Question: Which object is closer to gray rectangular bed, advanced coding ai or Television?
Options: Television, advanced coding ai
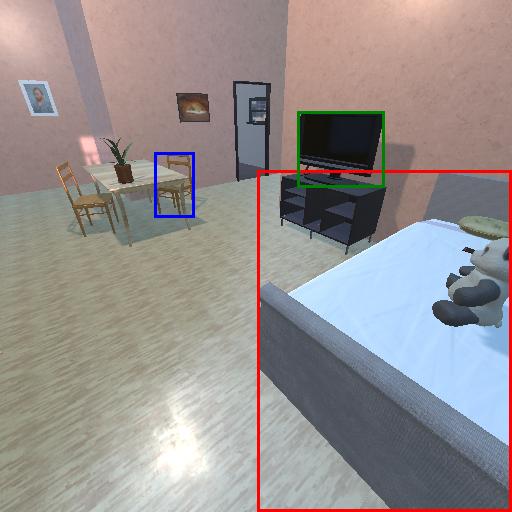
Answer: Television